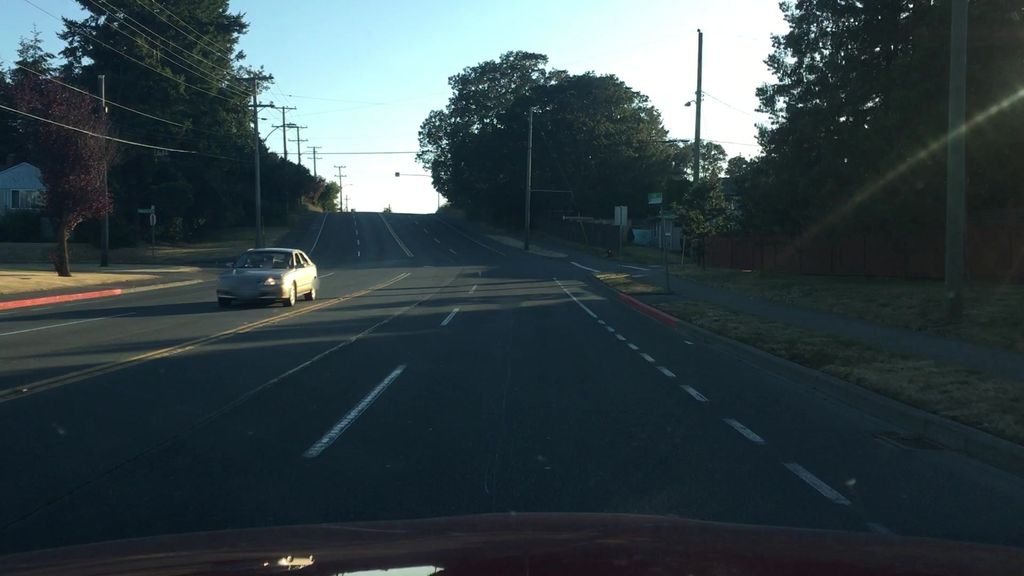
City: victoria